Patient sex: F
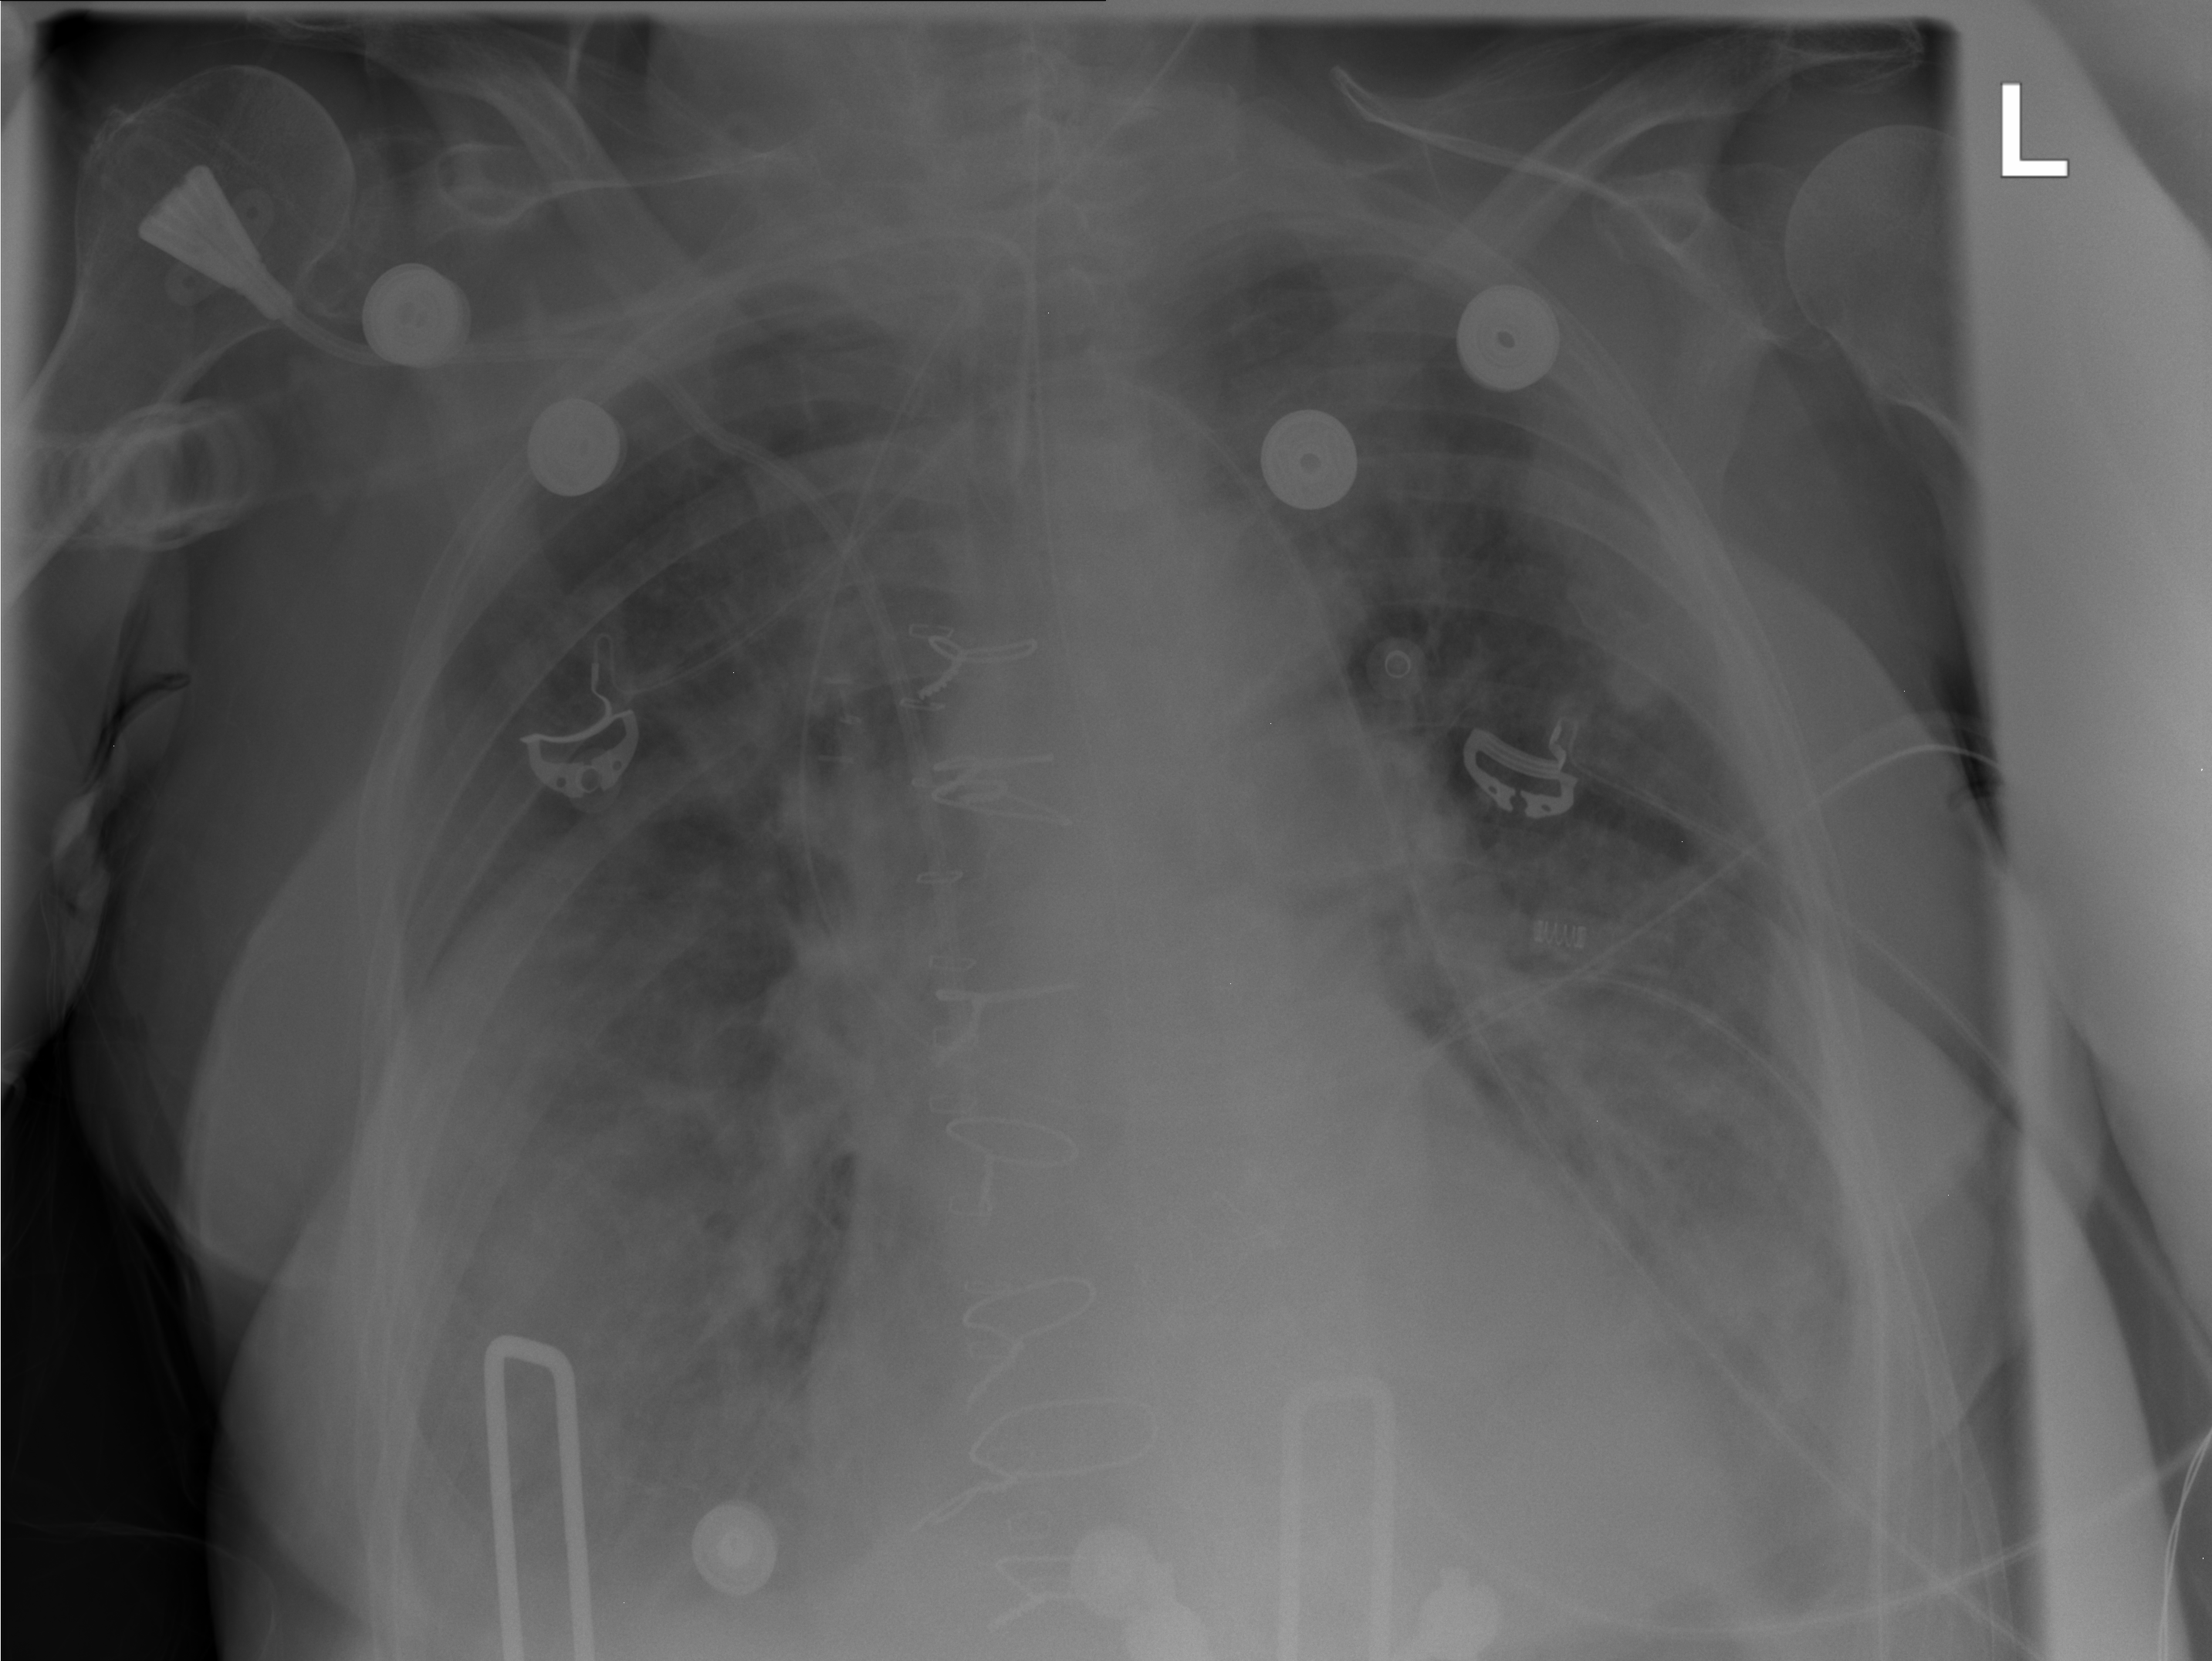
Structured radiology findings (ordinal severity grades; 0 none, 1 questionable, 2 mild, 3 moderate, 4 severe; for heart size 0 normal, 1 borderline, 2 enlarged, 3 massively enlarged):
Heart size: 2
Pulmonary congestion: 3
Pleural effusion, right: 3
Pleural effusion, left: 2
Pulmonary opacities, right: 2
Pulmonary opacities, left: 2
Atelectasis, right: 2
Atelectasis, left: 2